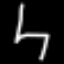
Label: chair